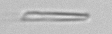
Label: fiber